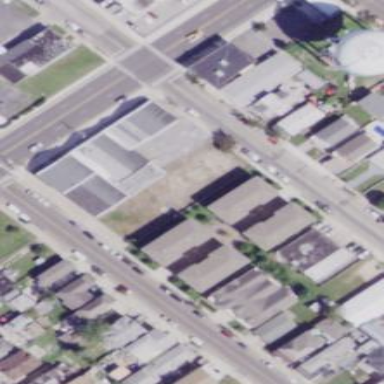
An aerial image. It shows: Building.